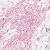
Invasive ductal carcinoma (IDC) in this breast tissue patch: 0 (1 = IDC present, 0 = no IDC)